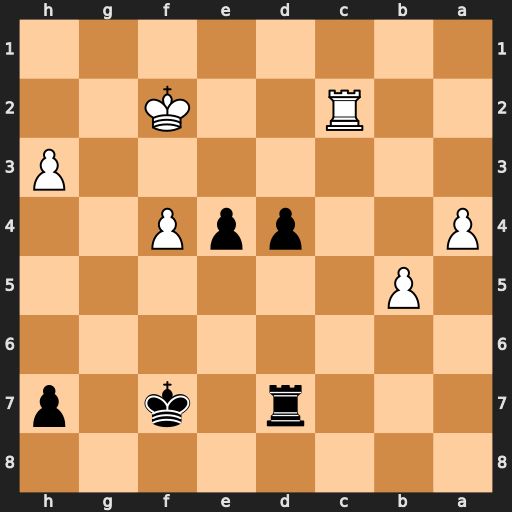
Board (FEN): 8/3r1k1p/8/1P6/P2ppP2/7P/2R2K2/8
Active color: b
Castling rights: -
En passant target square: -
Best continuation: e3+ Kf3 d3 Rc7 Rxc7